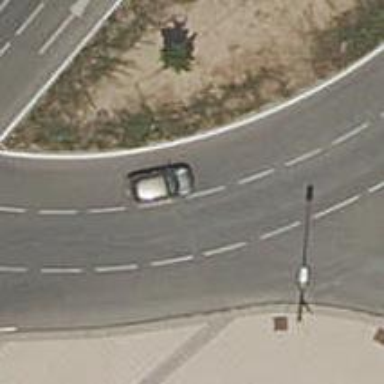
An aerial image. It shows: Tertiary road with asphalt surface.